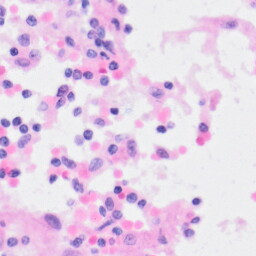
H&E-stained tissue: Kidney